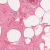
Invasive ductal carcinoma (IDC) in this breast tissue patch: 0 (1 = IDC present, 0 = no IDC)